Interaction volume radius: 5 \u00c5
Interaction volume height: 30 \u00c5
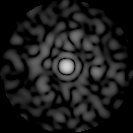
Disorder parameter: 0.7934